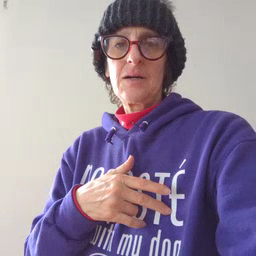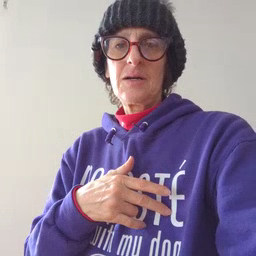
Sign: cut